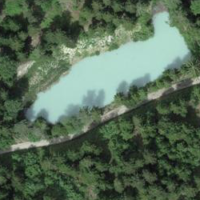
EUNIS habitat code: 43
Species observed at this site:
Petasites albus